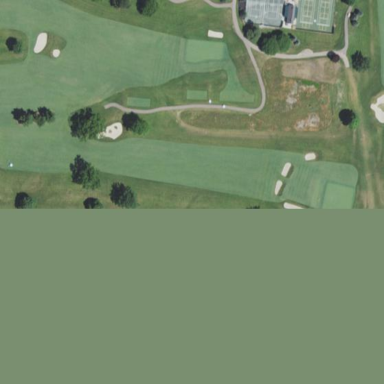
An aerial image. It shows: Rough area on grassy golf course.